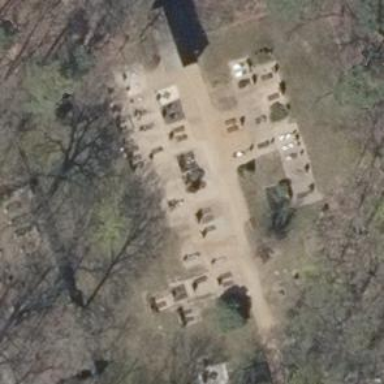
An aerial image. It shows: Cemetery.